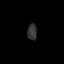
Tissue: lung
Cell type: Epithelial cells
Senescence score: 0.2051
Nuclear area (px): 155
Mean DAPI intensity: 50.465